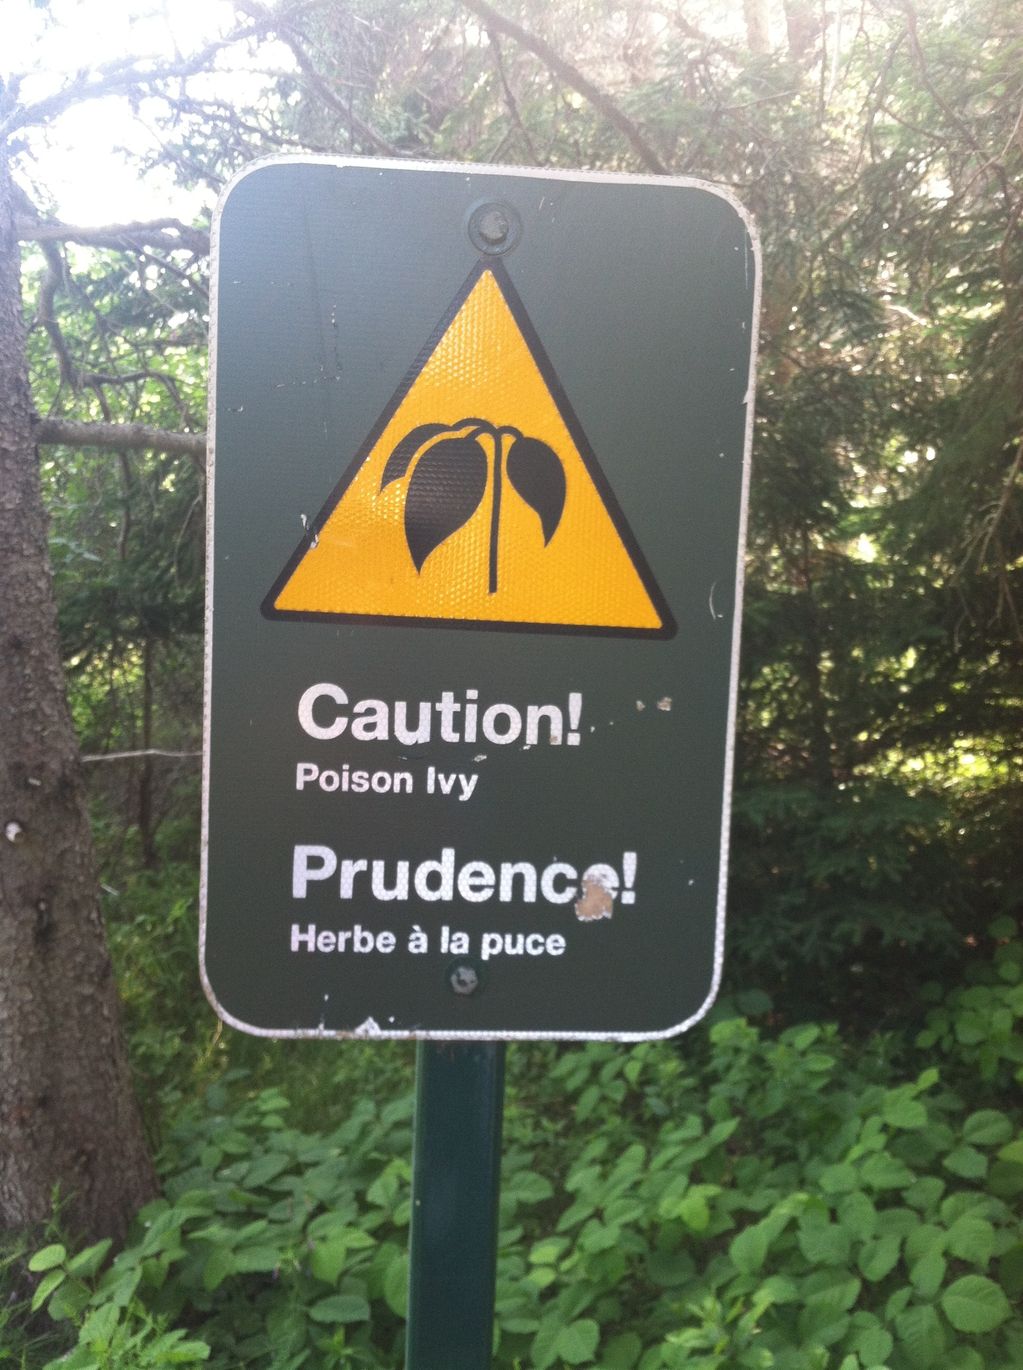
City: charlottetown